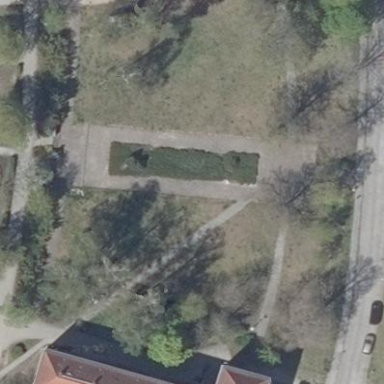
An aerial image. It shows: Park.